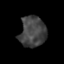
Tissue: lung
Cell type: Epithelial cells
Senescence score: 0.2112
Nuclear area (px): 785
Mean DAPI intensity: 67.555